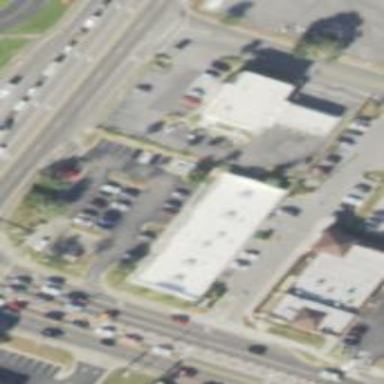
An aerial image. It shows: Parking space is available.